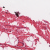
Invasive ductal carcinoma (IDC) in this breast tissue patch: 0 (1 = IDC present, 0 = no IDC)